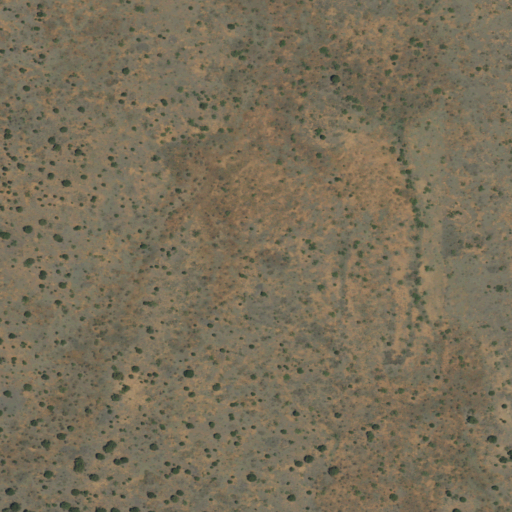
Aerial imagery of mountain in New Mexico named Rusk Hill containing shrub and grassland